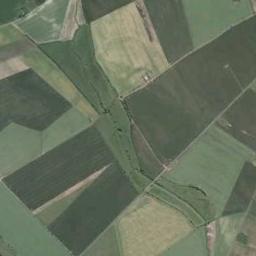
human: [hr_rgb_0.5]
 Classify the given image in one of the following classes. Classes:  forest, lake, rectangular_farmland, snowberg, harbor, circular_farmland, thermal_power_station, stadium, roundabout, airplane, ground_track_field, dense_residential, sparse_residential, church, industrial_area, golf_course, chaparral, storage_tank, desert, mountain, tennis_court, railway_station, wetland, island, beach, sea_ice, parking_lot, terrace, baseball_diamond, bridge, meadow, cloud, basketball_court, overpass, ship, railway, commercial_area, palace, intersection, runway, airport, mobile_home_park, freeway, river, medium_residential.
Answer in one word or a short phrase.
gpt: rectangular_farmland